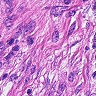
Metastatic tissue present: yes